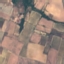
Label: PermanentCrop